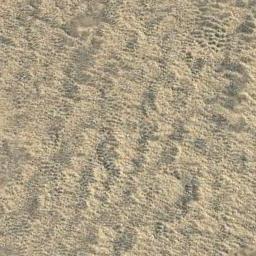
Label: desert